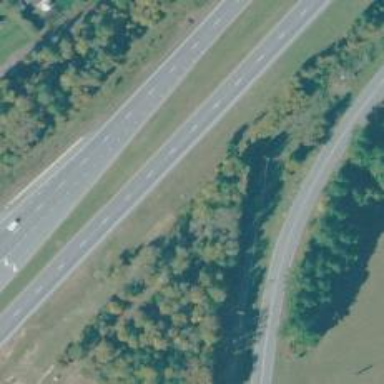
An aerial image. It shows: This image shows trunk highway that functions as expressway.